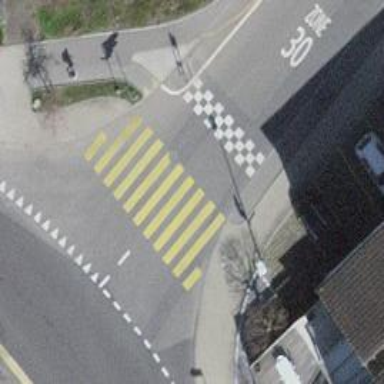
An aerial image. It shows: Uncontrolled zebra crossing on the road.